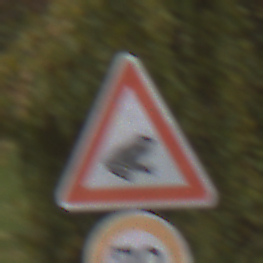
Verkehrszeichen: AmphibienwanderungLinks
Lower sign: Geschwindigkeit70
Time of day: MorningAfternoon
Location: Outdoor (Nature)
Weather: Overcast
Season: Autumn
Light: Natural